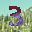
Label: 3